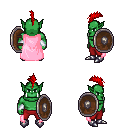
a pixel art fantasy rpg character, male body template, orc, green skin, pink cape, red pants, red mohawk hairstyle, white cloth bracers, metal boots, shield, four views (front, back, left, right), 2x2 character sprite sheet, small pixel art, hard edges, no anti-aliasing